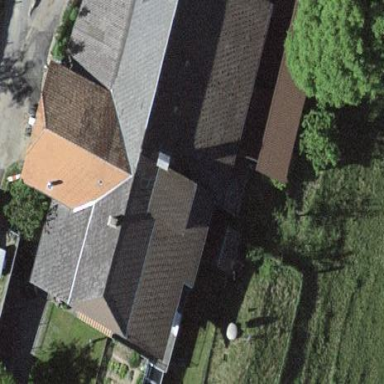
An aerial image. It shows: Farm building.